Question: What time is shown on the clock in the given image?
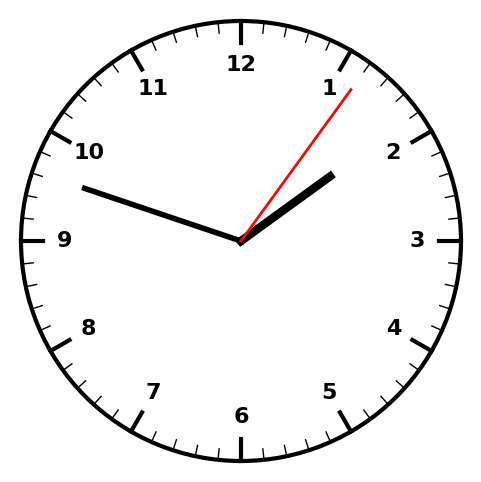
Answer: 01:48:06